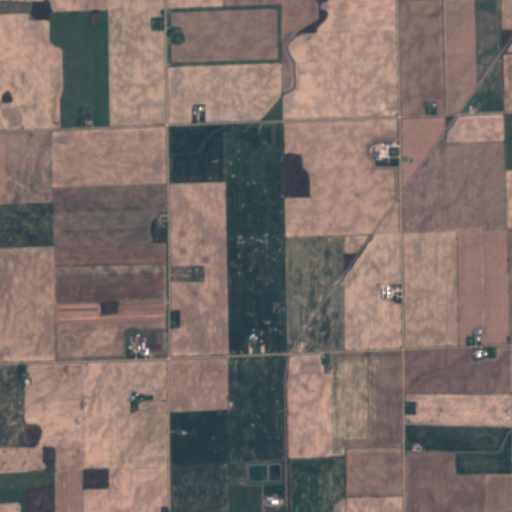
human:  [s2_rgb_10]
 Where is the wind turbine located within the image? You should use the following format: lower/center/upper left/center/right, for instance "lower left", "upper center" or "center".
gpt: The wind turbine is located in the lower of the image.
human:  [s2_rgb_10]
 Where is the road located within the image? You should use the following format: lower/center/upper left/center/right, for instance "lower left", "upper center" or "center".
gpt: There is no road in the image.